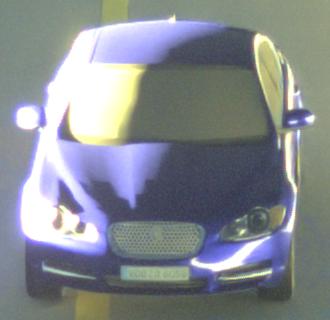
Make: Jaguar
Model: XF 3.0 V6
Detailed model: XF (X250) Limousine
Model produced from: 2010/02
Model produced until: 2010/10
Doors: 4
Color: blue
Road condition: dry road
Daytime: sunrise or sunset
Contrast: high contrast